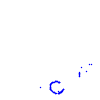
Particle: kaon